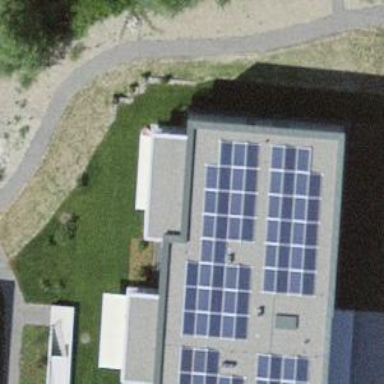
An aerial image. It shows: Solar power generator utilizing photovoltaic technology with solar photovoltaic panels.